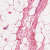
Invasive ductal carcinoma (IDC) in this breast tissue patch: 0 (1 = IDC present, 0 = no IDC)